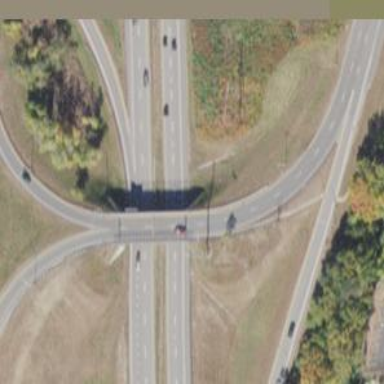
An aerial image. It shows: Secondary road bridge with asphalt surface. The junction is circular.